I will show an image sequence of human cooking. I have annotated the images with numbered circles. Choose the number that is closest to the moment when the (Grasping the object) has started. You are a five-time world champion in this game. Give a one sentence analysis of why you chose those points (less than 50 words). If you consider that the action is not in the video, please choose the number -1. Provide your answer at the end in a json file of this format: {"points": []}
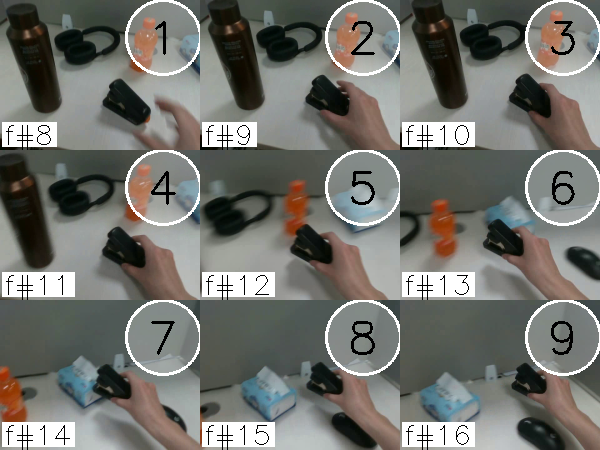
Frame 3 shows the clearest moment of hand-object contact.
{"points": [3]}